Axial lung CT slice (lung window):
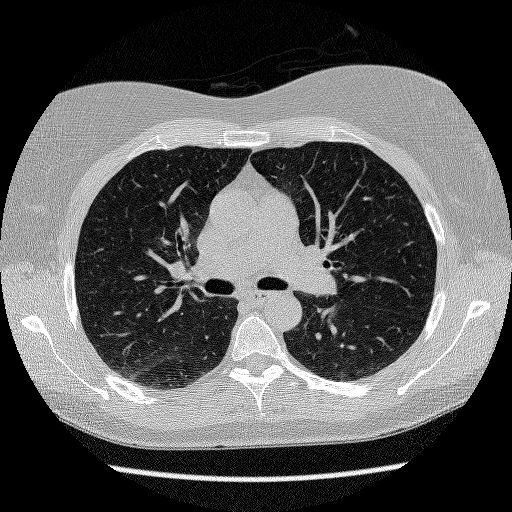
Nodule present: no